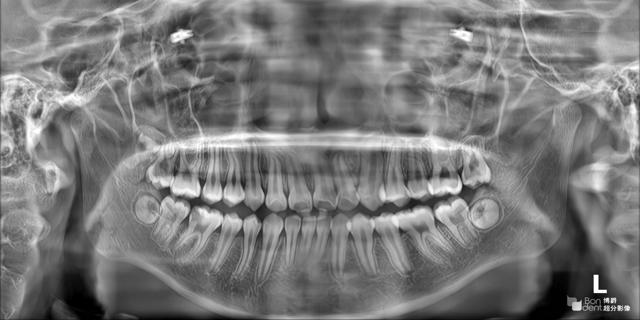
adult